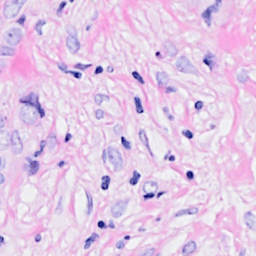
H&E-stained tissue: Breast